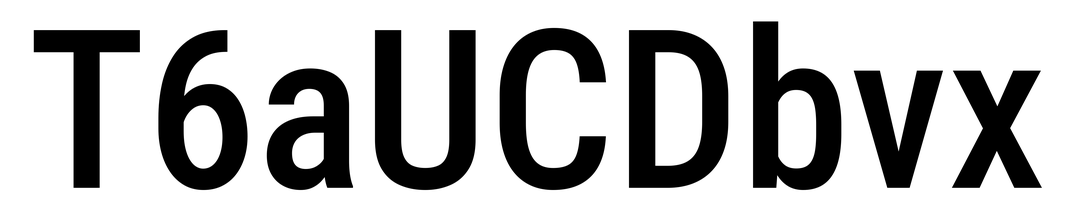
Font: Roboto_Condensed_Medium